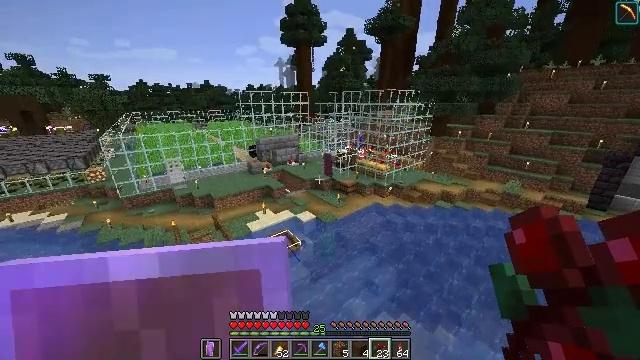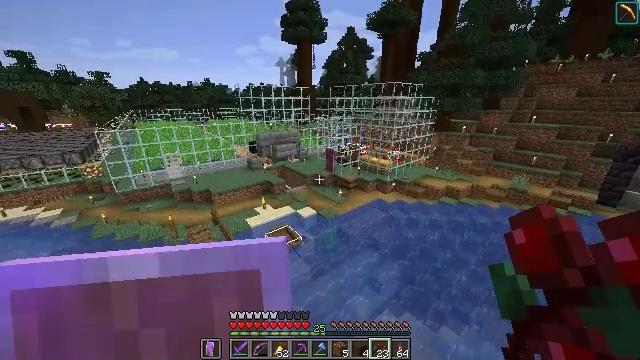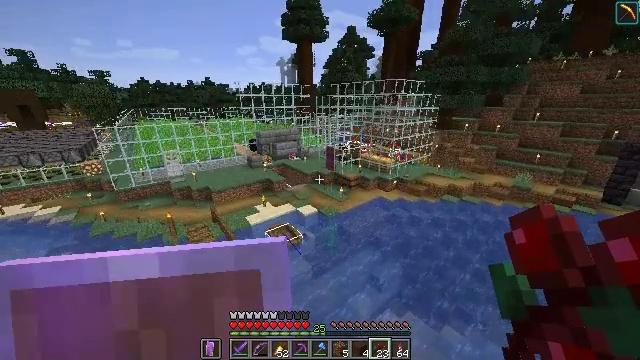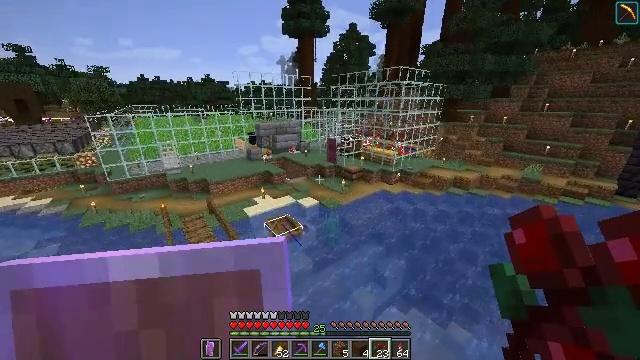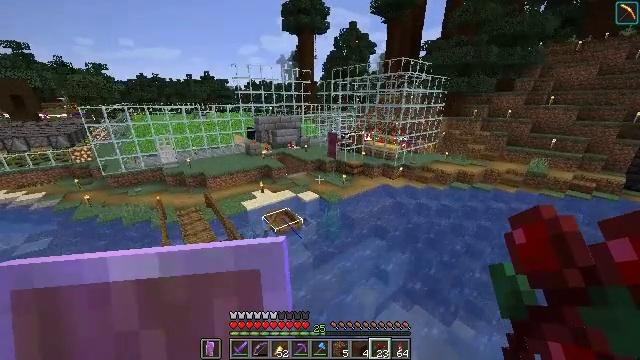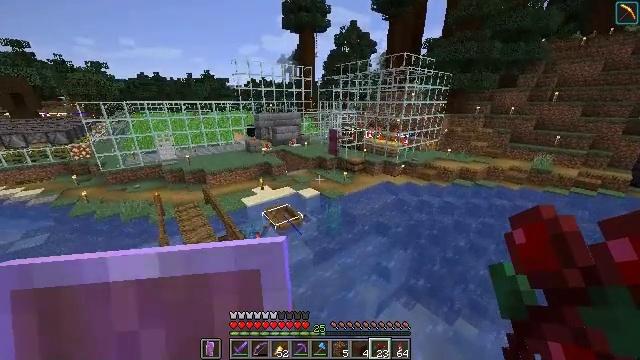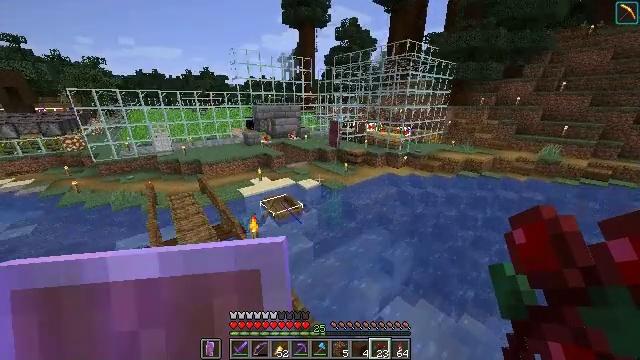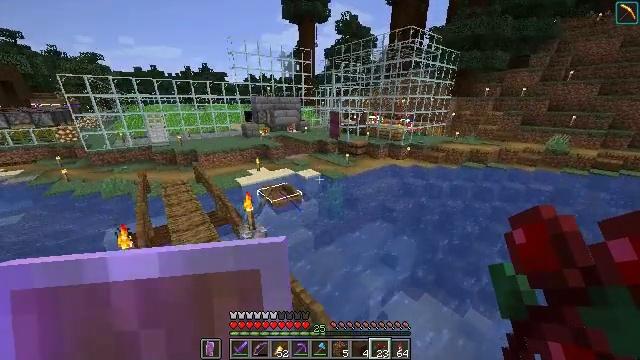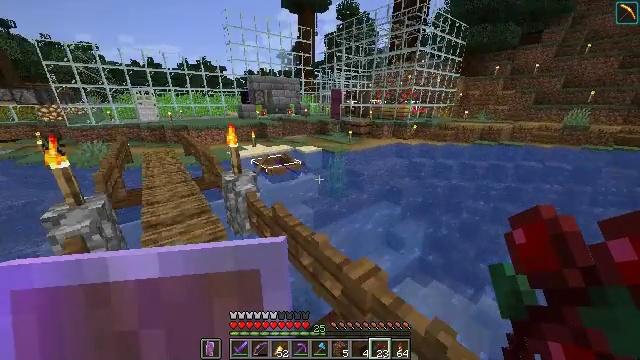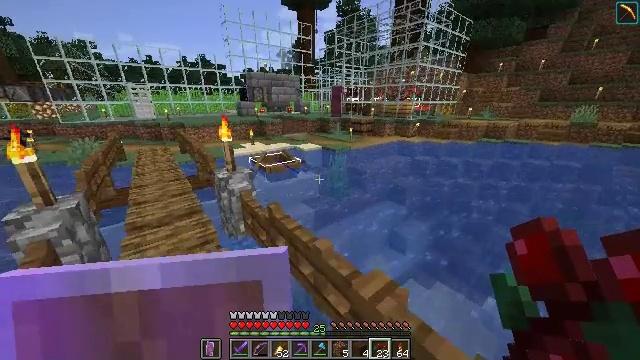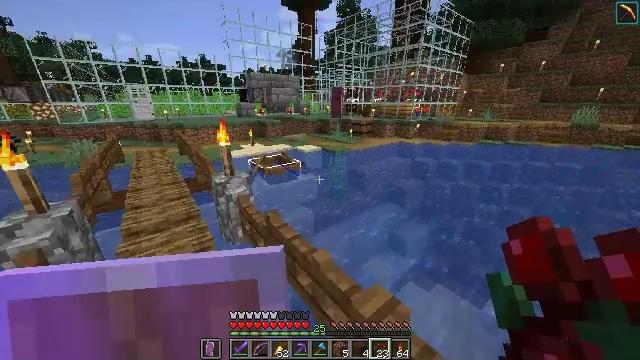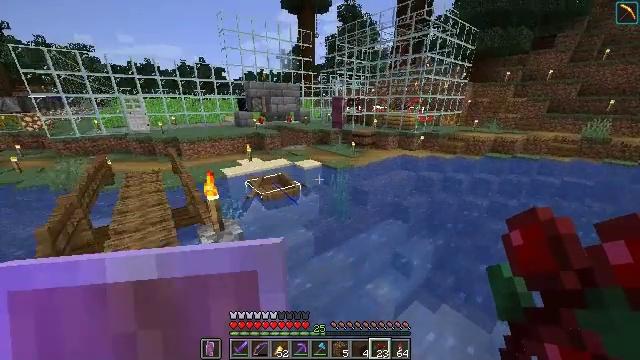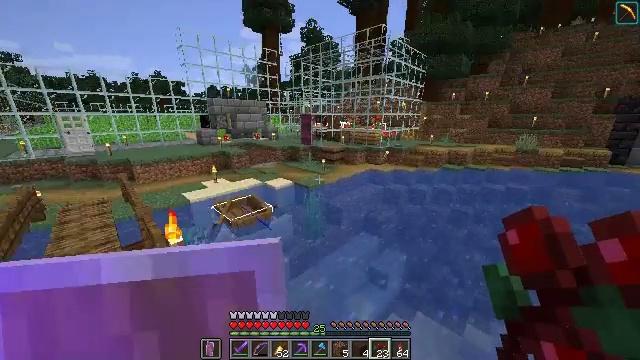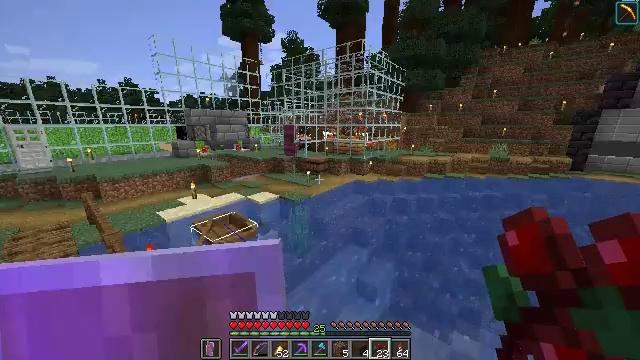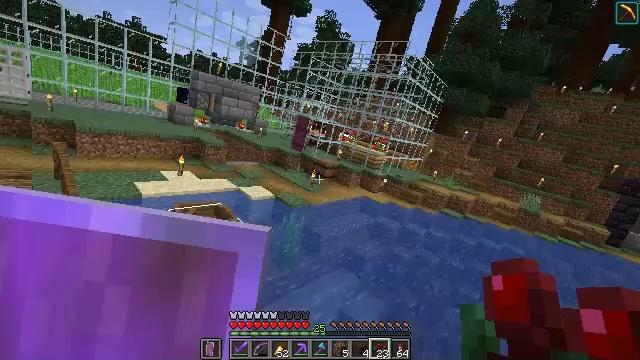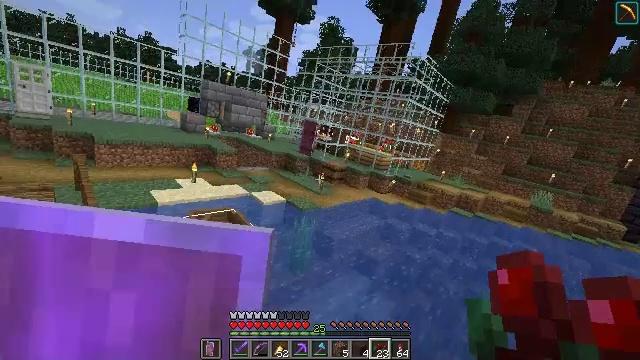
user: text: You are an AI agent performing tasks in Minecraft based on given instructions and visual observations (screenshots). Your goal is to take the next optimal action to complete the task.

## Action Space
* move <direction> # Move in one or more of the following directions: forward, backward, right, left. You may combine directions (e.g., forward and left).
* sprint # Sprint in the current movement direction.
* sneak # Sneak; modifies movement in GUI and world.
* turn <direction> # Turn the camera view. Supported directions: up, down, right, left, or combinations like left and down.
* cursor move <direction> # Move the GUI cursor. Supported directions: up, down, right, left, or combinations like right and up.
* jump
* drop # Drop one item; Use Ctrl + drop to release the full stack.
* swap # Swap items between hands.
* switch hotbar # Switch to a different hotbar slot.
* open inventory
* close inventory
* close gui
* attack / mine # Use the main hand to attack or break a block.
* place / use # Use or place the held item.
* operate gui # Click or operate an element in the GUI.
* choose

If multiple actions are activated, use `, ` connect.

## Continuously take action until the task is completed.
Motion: motion action
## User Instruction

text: Gather the sticky piston from a redstone contraption.
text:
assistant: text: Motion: move forward, sprint
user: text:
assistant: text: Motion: move forward, sprint
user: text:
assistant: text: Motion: move forward, sprint
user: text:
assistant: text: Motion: move forward, sprint
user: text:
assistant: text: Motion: move forward, sprint
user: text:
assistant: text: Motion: move forward, sprint
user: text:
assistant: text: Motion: move forward, sprint
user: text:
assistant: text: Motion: move forward, sprint
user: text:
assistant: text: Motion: move forward, sprint
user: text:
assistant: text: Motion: move forward, sprint, jump
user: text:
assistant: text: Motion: move forward, sprint, jump
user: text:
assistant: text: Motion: move forward, sprint, turn right and up, jump
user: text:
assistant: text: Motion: move forward, sprint, turn right and up, jump
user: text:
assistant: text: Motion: move forward, sprint
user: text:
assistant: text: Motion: move forward, sprint, turn left
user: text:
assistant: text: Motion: move forward, sprint, turn left
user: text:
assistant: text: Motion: move forward, sprint, turn left and down
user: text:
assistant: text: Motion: move forward, sprint, turn left and down
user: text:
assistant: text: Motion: move forward, sprint, turn left and down
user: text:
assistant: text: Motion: move forward, sprint
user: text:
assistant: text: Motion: move forward, sprint
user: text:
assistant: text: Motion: move forward, sprint
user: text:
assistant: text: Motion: move forward, sprint
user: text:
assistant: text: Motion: move forward, sprint
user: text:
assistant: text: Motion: move forward, sprint
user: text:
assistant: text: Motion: move forward, sprint
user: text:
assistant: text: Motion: move forward, sprint
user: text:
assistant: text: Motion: move forward, sprint
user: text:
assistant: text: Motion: move forward, sprint
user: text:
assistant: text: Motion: move forward, sprint